Question: I am pullng my hair to find the error in this code, my table column is cutting into two line but I want to display the column data in single line. Same table is used for displaying data in other senario and works fine. I belive the column data "Data Not Available" is pulling the content into 2 lines, anyinput wil be a great help.
'''
<table style="width=73%;table-layout:auto" border="0" white-space-collapse="false" wrap-option="no-wrap" white-space="nowrap">
<xsl:for-each select="webpage/param">
<tr>
<xsl:if test="@type !='i'">
<td class="rowBlue">
<xsl:if test="@indent !=''">
<!-- Generate the appropriate number of indentation -->
<xsl:variable name="count" select="@indent"/>
<xsl:for-each select="(//*)[position()&lt;=$count]">
<xsl:text>&#xa0;</xsl:text>
</xsl:for-each>
</xsl:if>
<xsl:choose>
<xsl:when test="@isBold='1'">
<strong><span id="{position()-1}{@nameStrID}"><xsl:value-of select="@name"/></span></strong>
</xsl:when>
<xsl:otherwise>
<span id="{position()-1}{@nameStrID}"><xsl:value-of select="@name"/></span>
</xsl:otherwise>
</xsl:choose>
<xsl:text>&#xa0;</xsl:text>
<xsl:text>&#xa0;</xsl:text>
<xsl:text>&#xa0;</xsl:text>
<xsl:text>&#xa0;</xsl:text>
<xsl:text>&#xa0;</xsl:text>
<xsl:text>&#xa0;</xsl:text>
<xsl:text>&#xa0;</xsl:text>
<xsl:text>&#xa0;</xsl:text>
<xsl:text>&#xa0;</xsl:text>
<xsl:text>&#xa0;</xsl:text>
</td>
</xsl:if>
'''
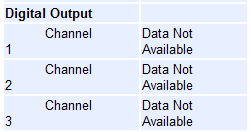
Answer: Try using style
'''
<span style="white-space: nowrap;" id="{position()-1}{@nameStrID}">
<xsl:value-of select="@name"/></span>
'''